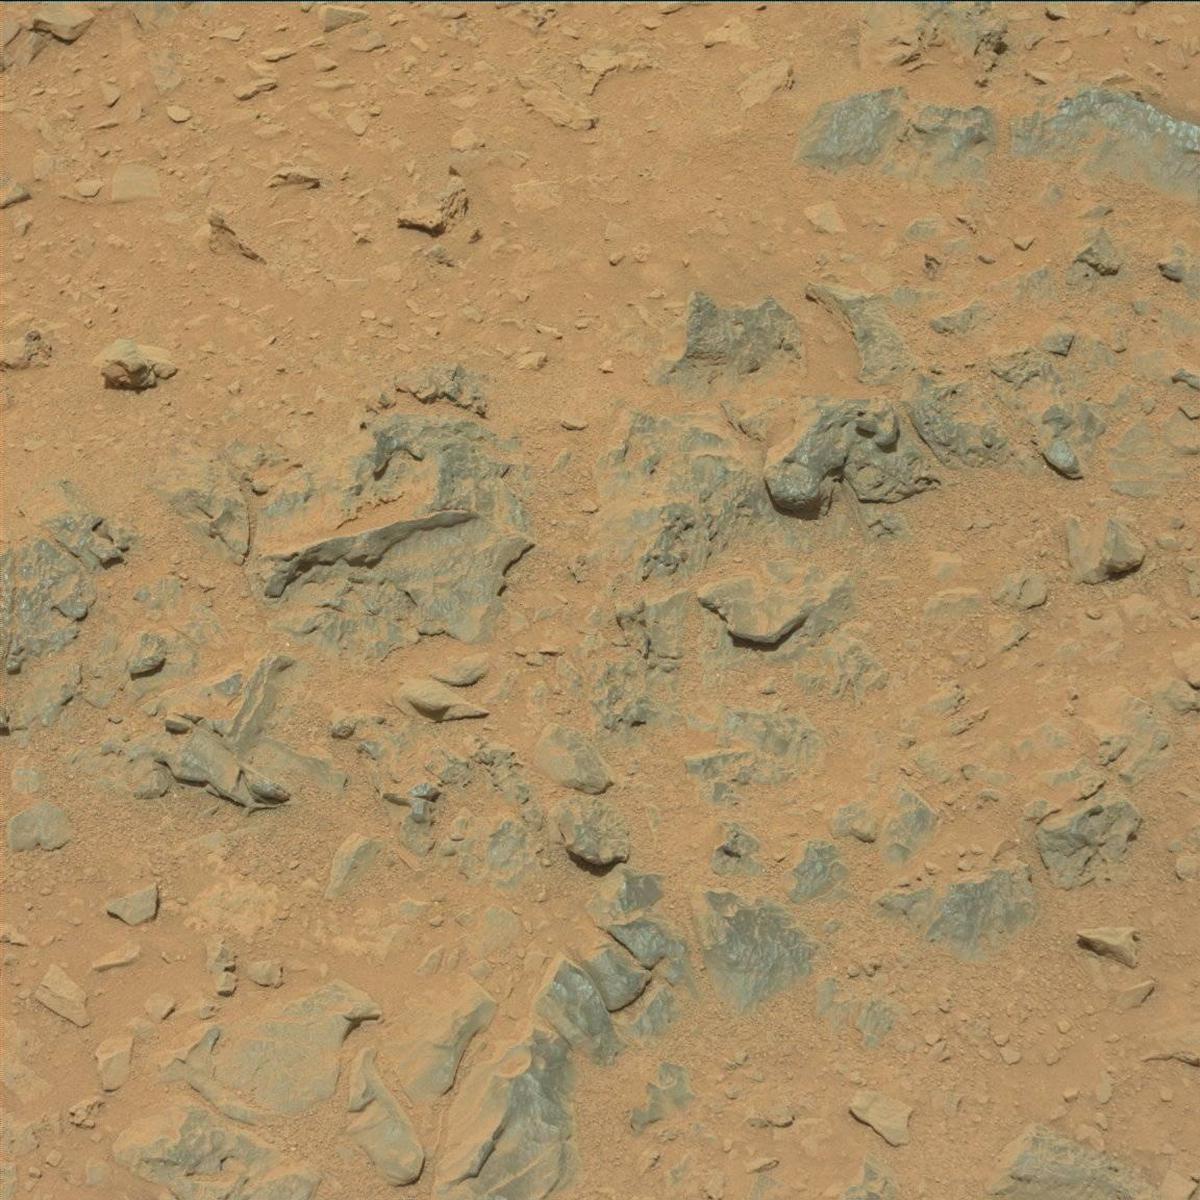
Terrain classes present: Bedrock, Rock, Sand / Soil